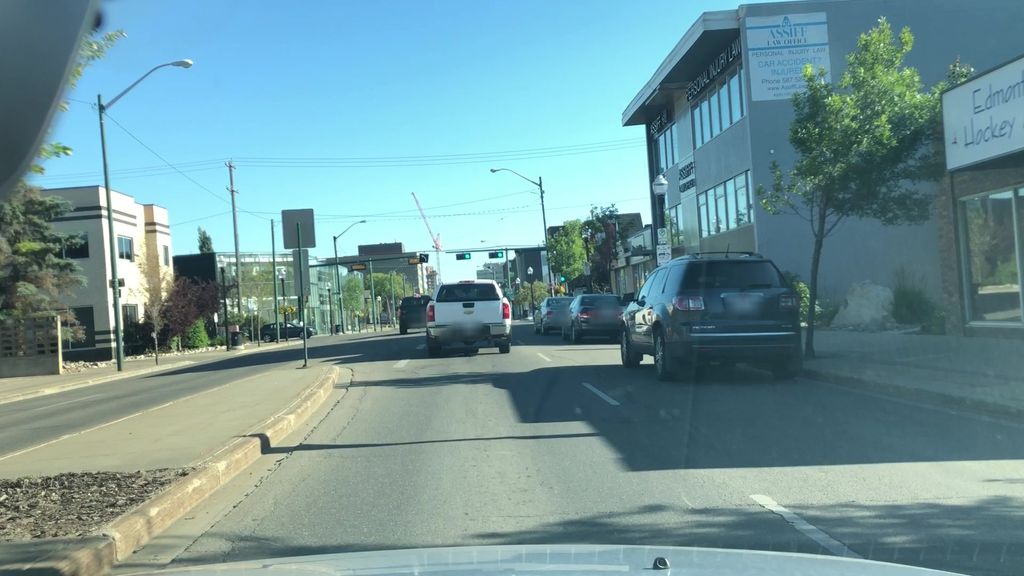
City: edmonton